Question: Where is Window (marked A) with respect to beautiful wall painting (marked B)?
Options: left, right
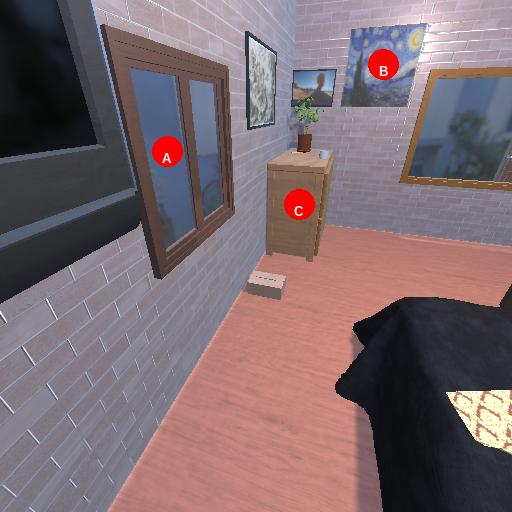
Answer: left